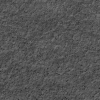
Atmospheric dust classification: not_dusty